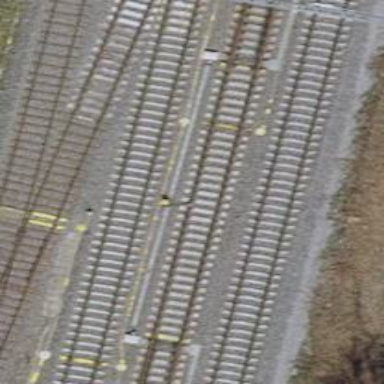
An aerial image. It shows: Single-track electrified railway with contact line.